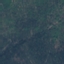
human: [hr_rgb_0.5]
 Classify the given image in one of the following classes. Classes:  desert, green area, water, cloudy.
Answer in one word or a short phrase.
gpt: green area